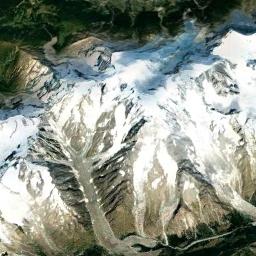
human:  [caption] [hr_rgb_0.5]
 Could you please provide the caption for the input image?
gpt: The snow berg is consist of bare land and white snow .

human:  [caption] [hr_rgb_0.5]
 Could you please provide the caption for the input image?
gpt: There are many plants on the snowberg .

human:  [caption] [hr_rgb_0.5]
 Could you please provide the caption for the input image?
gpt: The snowberg has some valley glaciers but some ridges are not covered by glaciers .

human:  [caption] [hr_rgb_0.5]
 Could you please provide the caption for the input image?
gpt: Only the peaks of the snow-capped mountains are covered with snow .

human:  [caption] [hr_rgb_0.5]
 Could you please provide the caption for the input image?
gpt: There are much snow and some green land on the snowberg .